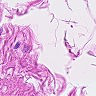
Metastatic tissue present: no